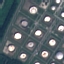
Label: Industrial